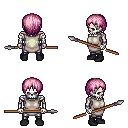
a pixel art fantasy rpg character, male body template, skeleton, white tunic, metal pants, pink plain hairstyle, black shoes, spear, four views (front, back, left, right), 2x2 character sprite sheet, small pixel art, hard edges, no anti-aliasing